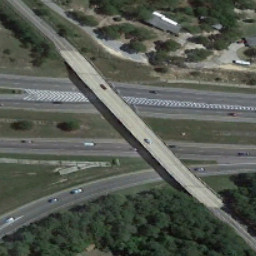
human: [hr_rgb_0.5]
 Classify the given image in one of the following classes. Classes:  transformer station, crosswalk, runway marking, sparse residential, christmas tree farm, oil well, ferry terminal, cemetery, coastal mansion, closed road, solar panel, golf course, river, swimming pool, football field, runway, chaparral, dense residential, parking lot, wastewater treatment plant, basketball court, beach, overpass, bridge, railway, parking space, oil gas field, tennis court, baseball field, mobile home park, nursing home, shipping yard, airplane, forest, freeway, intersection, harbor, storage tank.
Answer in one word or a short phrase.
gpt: overpass